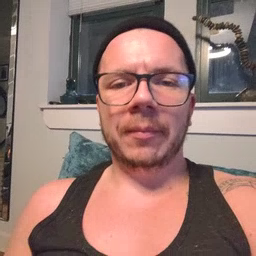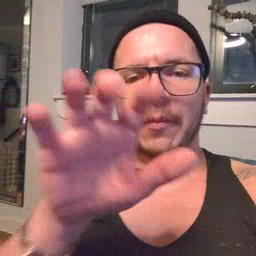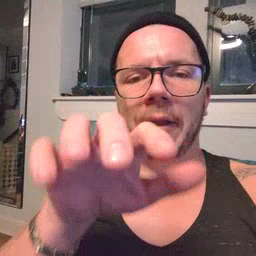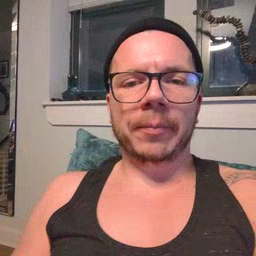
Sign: alligator